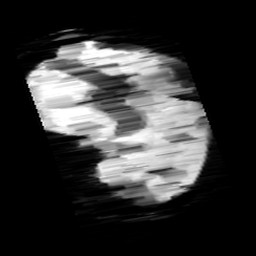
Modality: minIP
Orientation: sagittal
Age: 11
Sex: male
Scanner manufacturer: siemens
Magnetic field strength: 3 T
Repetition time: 0.027 s
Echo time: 0.02 s